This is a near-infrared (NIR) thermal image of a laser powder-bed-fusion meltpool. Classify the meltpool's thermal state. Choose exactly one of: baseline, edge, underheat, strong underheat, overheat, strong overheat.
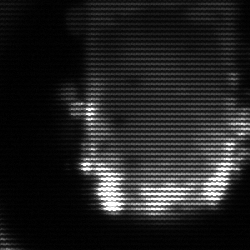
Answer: baseline